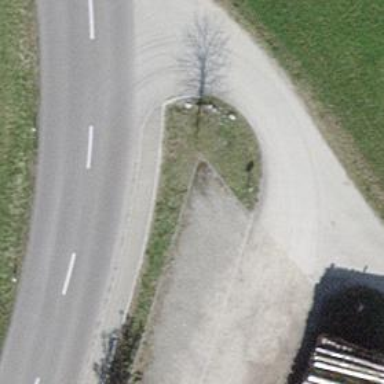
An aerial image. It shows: Asphalt sidewalk along the footway.